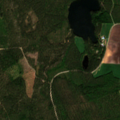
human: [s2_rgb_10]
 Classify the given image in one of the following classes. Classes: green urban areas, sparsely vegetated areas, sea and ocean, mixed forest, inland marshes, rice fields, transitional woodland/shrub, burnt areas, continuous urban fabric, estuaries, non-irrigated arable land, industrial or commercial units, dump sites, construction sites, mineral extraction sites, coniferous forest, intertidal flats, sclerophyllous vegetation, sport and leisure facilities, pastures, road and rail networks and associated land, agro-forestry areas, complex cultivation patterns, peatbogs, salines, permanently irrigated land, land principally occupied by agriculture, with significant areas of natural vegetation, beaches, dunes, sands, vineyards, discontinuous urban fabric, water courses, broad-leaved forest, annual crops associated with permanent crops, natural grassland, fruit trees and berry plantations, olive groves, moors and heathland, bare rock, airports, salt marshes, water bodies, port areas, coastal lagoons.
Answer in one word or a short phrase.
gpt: non-irrigated arable land, coniferous forest, mixed forest